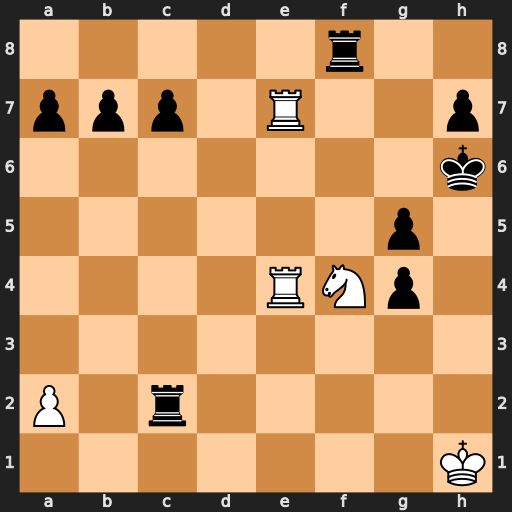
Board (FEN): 5r2/ppp1R2p/7k/6p1/4RNp1/8/P1r5/7K
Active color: w
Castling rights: -
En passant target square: -
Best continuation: R4e6+ Rf6 Rxf6#